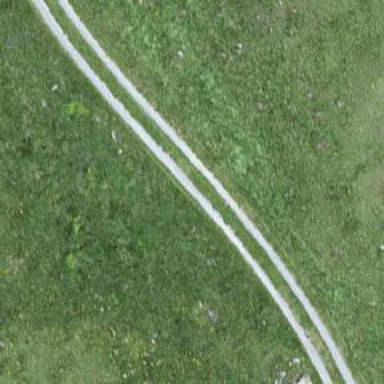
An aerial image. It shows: Well-maintained track road with grade 1 tracktype.